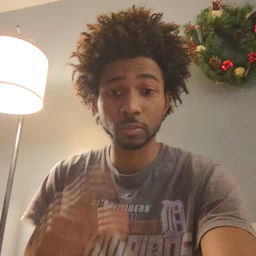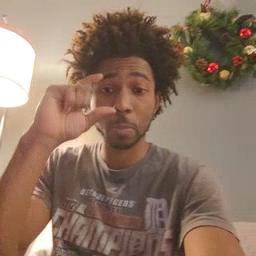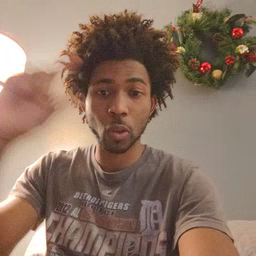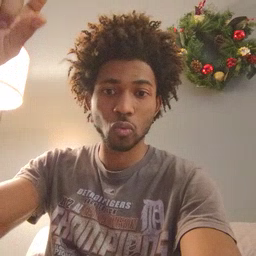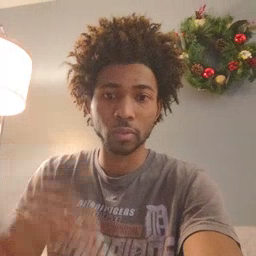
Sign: moon